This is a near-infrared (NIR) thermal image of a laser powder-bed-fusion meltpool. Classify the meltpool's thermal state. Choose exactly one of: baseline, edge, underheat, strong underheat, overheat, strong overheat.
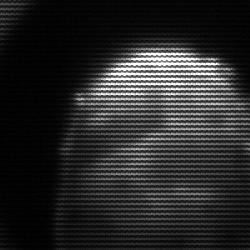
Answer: edge